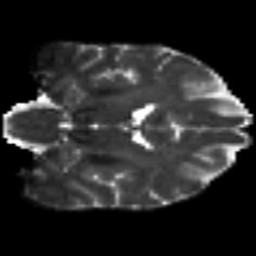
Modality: T2w
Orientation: coronal
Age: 46
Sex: female
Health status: ill
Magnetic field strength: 3 T
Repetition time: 9 s
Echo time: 0.093 s